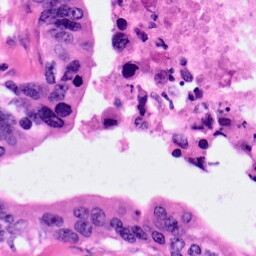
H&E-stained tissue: Pancreatic